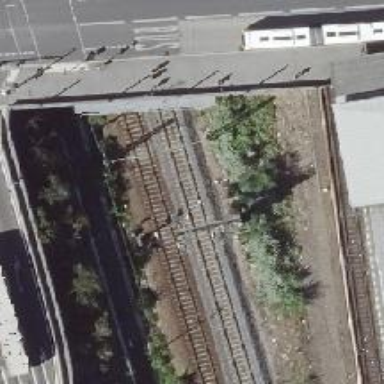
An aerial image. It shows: Railway signal.